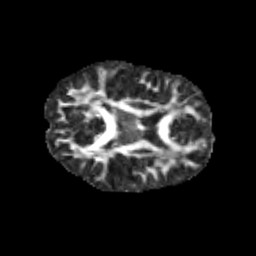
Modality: FA
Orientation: axial
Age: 10
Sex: male
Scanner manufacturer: siemens
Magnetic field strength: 3 T
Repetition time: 3.8 s
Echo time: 0.07 s